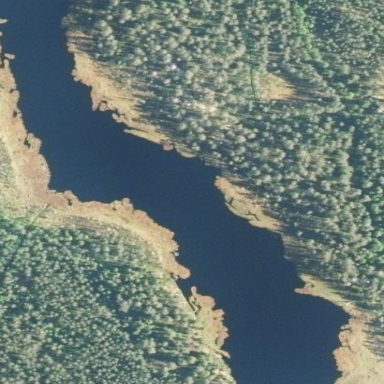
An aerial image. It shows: Lake with natural water.